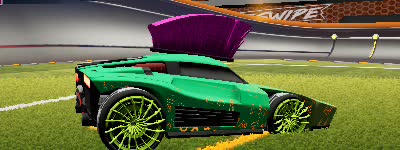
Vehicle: breakout